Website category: sports
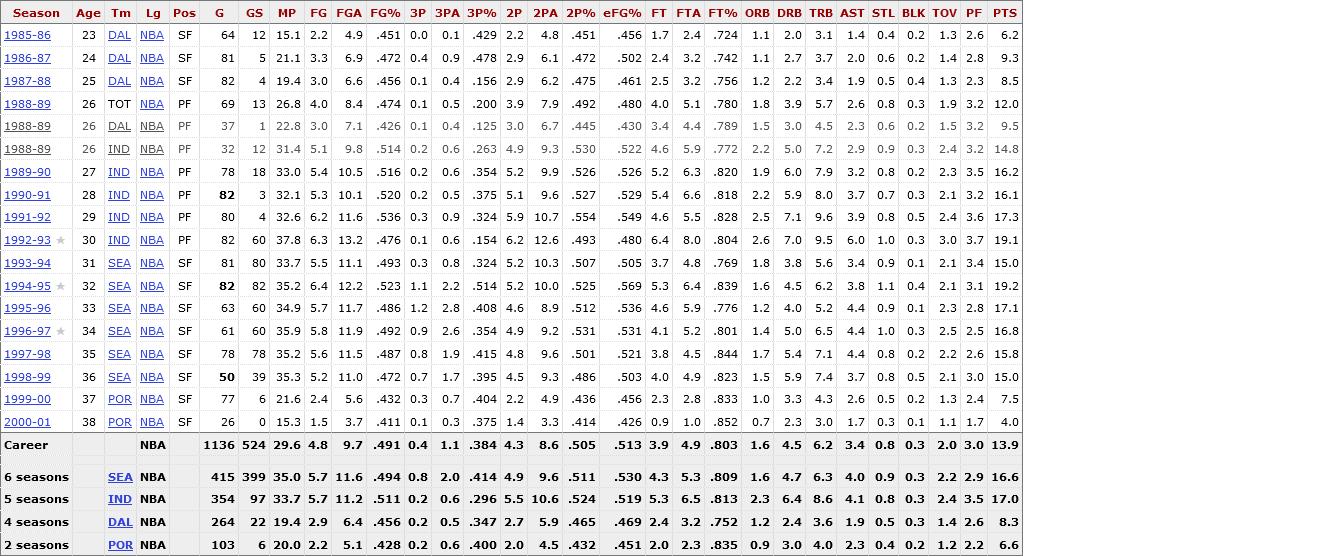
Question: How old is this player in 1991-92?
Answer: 29

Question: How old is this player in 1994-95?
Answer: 32

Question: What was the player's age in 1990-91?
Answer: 28

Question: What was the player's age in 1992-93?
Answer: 30

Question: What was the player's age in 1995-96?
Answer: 33

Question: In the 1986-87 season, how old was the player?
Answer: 24

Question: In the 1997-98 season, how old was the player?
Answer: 35

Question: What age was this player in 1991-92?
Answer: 29

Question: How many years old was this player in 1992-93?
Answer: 30

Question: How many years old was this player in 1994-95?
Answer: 32

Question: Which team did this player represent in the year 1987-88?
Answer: DAL

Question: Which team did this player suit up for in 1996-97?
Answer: SEA

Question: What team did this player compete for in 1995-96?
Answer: SEA

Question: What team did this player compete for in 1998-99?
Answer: SEA

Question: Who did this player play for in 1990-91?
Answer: IND

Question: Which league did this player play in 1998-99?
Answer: NBA

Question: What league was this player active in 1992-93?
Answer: NBA

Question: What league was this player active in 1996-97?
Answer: NBA

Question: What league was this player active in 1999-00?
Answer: NBA

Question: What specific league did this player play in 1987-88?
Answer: NBA

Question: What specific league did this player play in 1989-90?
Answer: NBA

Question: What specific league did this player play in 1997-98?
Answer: NBA

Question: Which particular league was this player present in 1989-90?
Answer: NBA

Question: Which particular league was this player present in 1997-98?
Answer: NBA

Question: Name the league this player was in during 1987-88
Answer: NBA

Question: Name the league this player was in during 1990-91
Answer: NBA

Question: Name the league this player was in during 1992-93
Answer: NBA

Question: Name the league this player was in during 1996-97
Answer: NBA

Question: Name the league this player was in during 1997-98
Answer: NBA

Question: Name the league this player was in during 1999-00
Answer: NBA

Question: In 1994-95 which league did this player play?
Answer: NBA

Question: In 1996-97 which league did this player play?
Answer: NBA

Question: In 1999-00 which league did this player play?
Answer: NBA

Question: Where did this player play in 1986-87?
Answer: NBA

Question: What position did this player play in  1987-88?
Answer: SF

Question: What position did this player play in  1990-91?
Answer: PF

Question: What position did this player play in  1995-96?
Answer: SF

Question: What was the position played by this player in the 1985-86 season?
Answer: SF

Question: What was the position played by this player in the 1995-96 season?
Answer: SF

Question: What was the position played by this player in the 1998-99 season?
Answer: SF

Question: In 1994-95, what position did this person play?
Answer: SF

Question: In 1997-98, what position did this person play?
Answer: SF

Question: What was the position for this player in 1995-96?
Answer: SF

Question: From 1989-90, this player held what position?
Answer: PF

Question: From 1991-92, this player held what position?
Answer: PF

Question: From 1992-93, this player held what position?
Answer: PF

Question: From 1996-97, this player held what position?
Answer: SF

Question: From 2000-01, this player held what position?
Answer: SF

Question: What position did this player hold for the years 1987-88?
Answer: SF

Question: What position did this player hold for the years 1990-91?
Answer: PF

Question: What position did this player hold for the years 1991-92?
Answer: PF

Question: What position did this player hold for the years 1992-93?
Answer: PF

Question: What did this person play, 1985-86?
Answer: SF

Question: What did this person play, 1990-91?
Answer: PF

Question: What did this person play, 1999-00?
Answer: SF

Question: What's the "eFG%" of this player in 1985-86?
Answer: .456

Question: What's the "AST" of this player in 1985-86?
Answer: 1.4

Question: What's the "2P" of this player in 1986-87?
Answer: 2.9

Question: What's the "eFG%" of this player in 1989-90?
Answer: .526

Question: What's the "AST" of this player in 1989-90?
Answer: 3.2

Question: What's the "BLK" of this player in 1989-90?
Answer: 0.2

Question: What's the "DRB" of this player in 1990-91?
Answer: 5.9

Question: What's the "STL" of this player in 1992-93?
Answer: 1.0

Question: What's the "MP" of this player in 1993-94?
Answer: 33.7